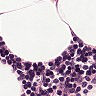
Metastatic tissue present: no